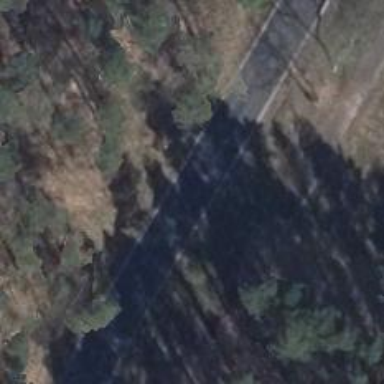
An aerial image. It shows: Tertiary road.